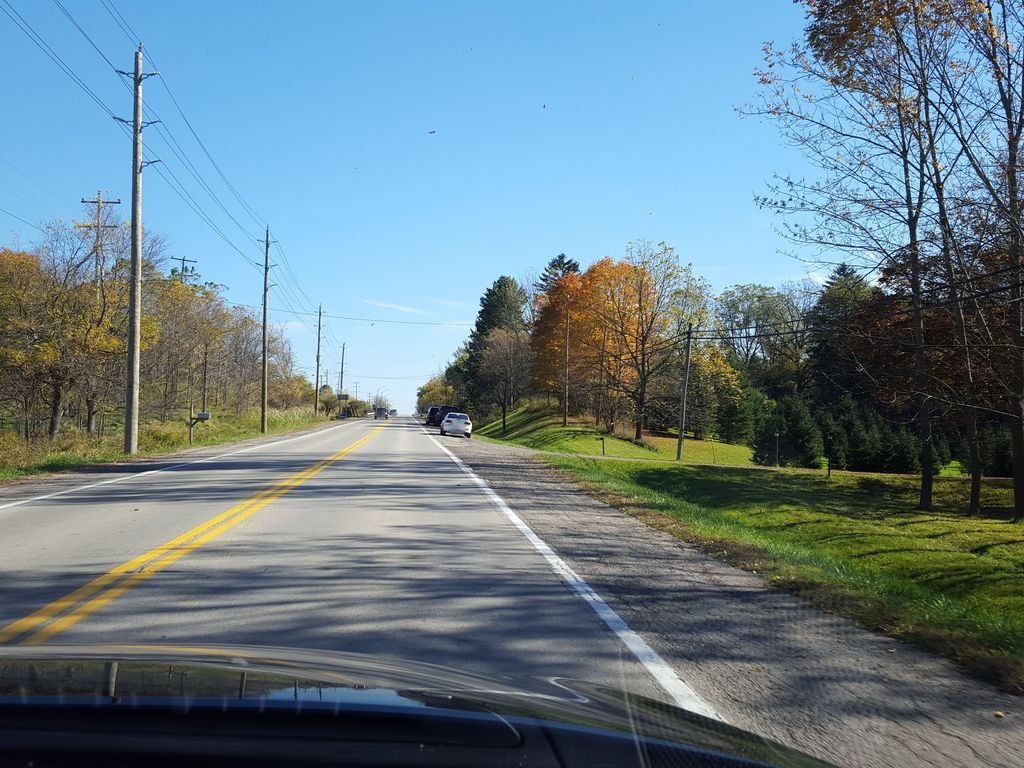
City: hamilton